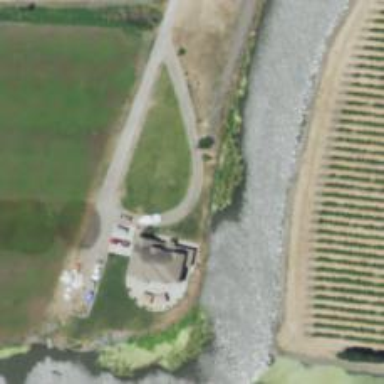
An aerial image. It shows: Driveway.